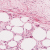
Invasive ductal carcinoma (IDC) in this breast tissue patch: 0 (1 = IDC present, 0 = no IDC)